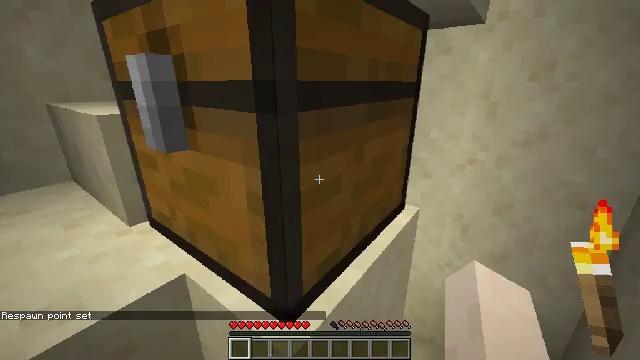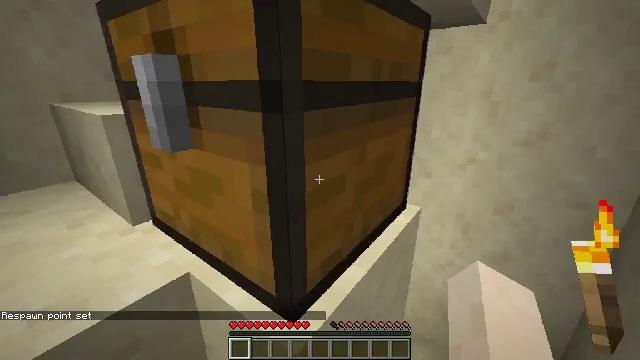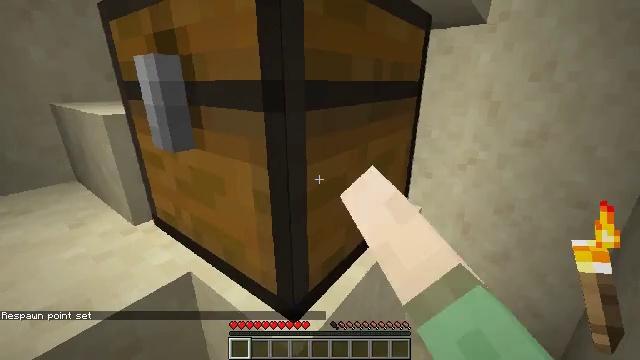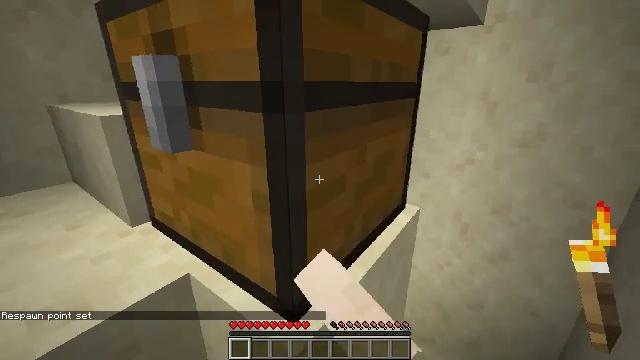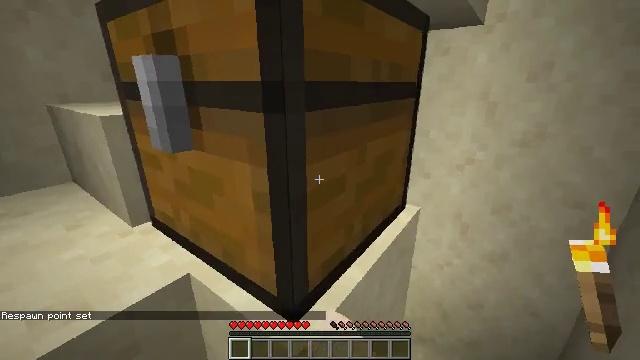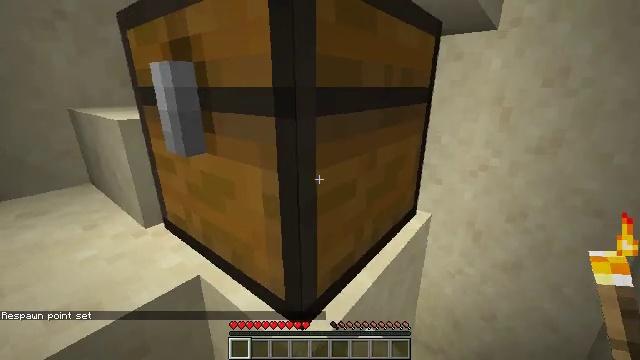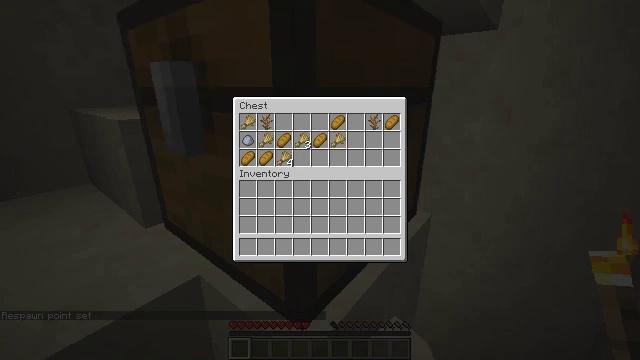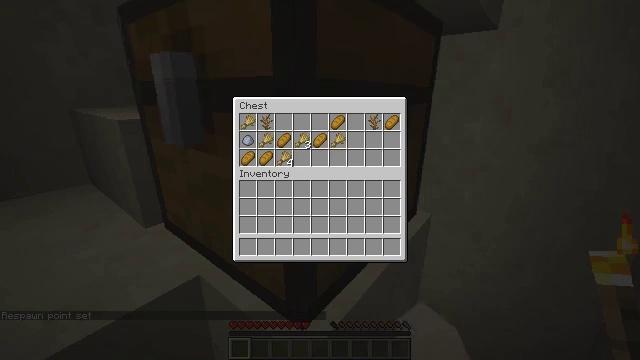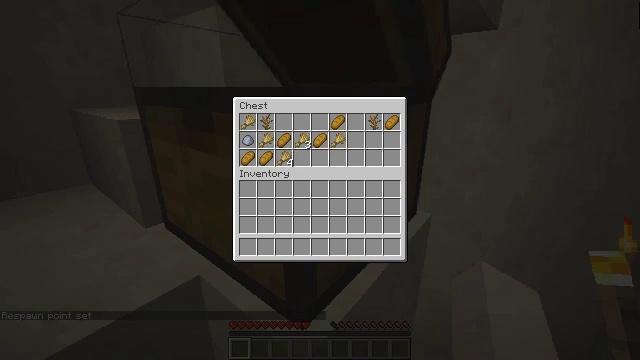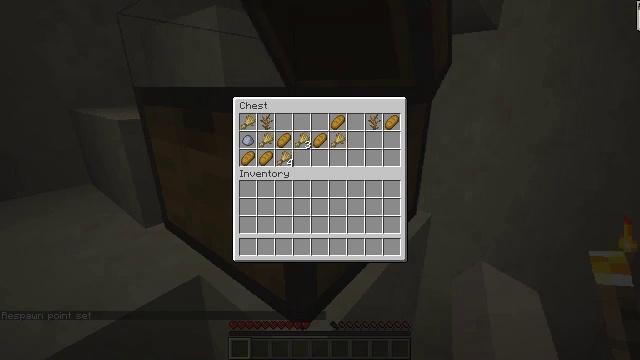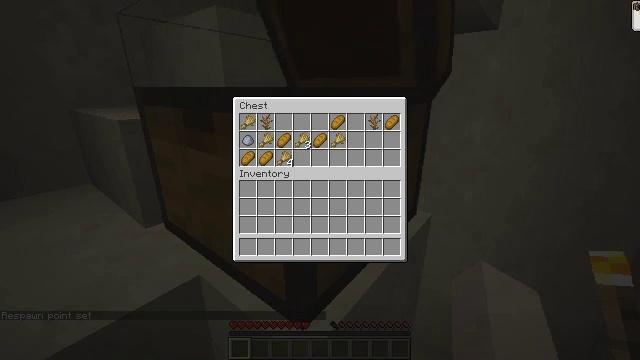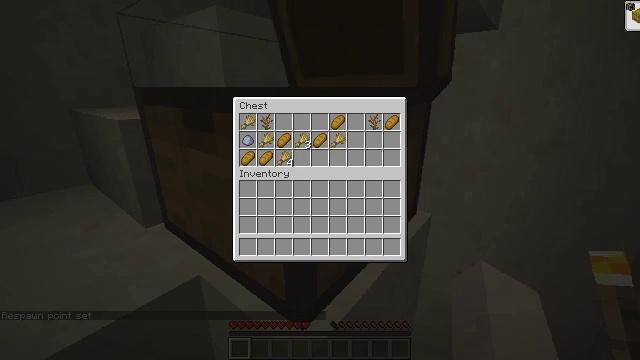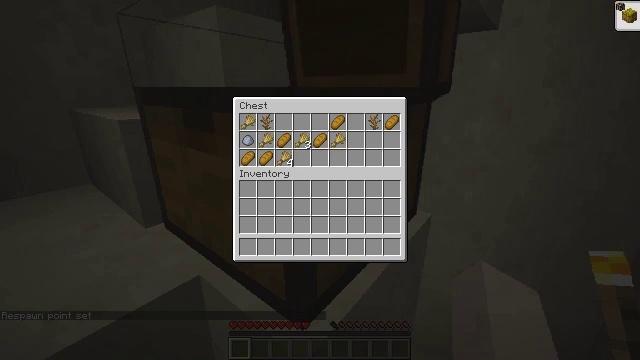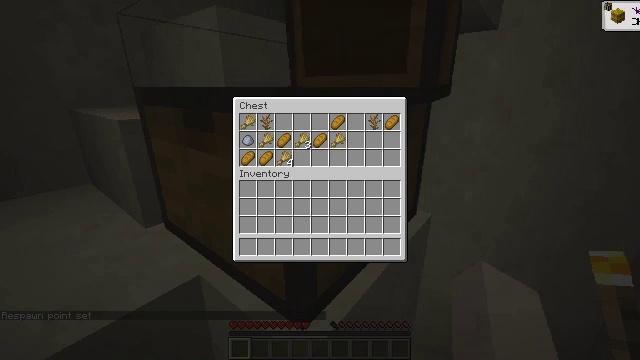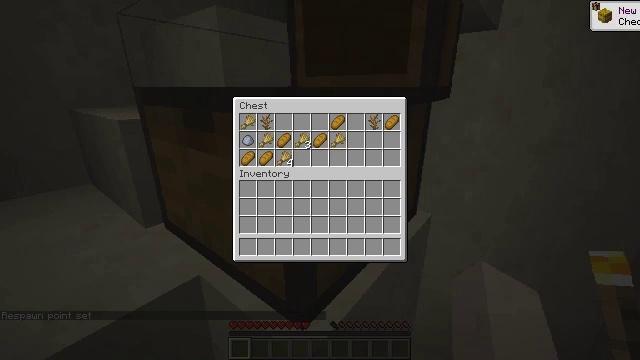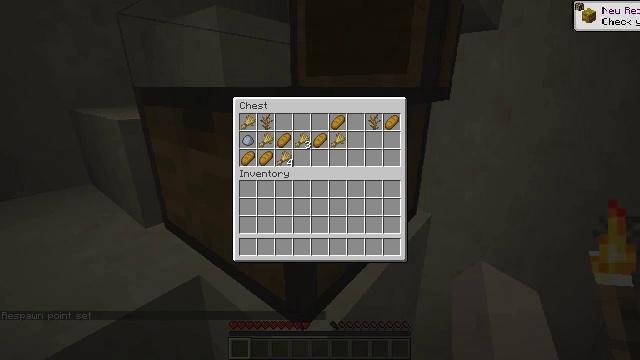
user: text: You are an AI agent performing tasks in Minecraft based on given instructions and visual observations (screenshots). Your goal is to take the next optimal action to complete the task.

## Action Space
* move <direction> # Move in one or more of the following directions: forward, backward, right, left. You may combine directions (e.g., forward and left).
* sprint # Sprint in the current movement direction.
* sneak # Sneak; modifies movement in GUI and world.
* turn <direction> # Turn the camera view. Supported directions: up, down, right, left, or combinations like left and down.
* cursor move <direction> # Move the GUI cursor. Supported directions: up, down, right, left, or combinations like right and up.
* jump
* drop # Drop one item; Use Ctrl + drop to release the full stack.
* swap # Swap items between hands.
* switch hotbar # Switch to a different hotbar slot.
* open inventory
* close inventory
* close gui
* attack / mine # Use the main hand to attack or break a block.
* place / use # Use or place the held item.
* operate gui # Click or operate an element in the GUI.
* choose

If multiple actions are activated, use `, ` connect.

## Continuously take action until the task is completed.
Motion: motion action
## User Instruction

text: Gather the chest from its place.
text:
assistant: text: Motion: use / place
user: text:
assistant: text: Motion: use / place
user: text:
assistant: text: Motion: use / place
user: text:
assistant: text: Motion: no_op
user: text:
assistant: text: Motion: turn left and up
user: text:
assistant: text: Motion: cursor move left and up, open gui
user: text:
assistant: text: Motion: no_op
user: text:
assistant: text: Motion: no_op
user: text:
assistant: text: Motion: no_op
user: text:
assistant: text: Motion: no_op
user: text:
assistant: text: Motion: no_op
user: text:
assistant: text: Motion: no_op
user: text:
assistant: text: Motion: no_op
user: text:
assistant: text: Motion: no_op
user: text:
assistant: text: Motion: cursor move right and down
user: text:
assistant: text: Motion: no_op
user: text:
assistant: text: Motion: cursor move left and up
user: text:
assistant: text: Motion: cursor move left
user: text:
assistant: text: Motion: no_op
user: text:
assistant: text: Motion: cursor move left
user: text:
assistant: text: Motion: sneak
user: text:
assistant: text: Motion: sneak
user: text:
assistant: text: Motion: sneak
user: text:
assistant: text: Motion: sneak
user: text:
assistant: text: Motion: sneak
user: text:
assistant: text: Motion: sneak
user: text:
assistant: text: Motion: sneak
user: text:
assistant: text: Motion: sneak, operate gui
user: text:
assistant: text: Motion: sneak, operate gui
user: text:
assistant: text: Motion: sneak